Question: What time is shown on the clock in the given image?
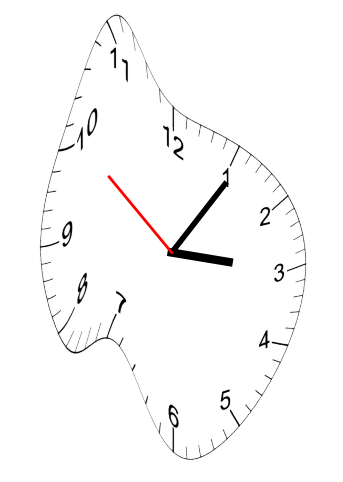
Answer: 03:05:51